Question: I am trying to make the graph widget fill the view, I managed to make the labels and titles transparent, but there is still a blank space where they are. How could I remove them post 1.0?
Image of what I am trying to remove:

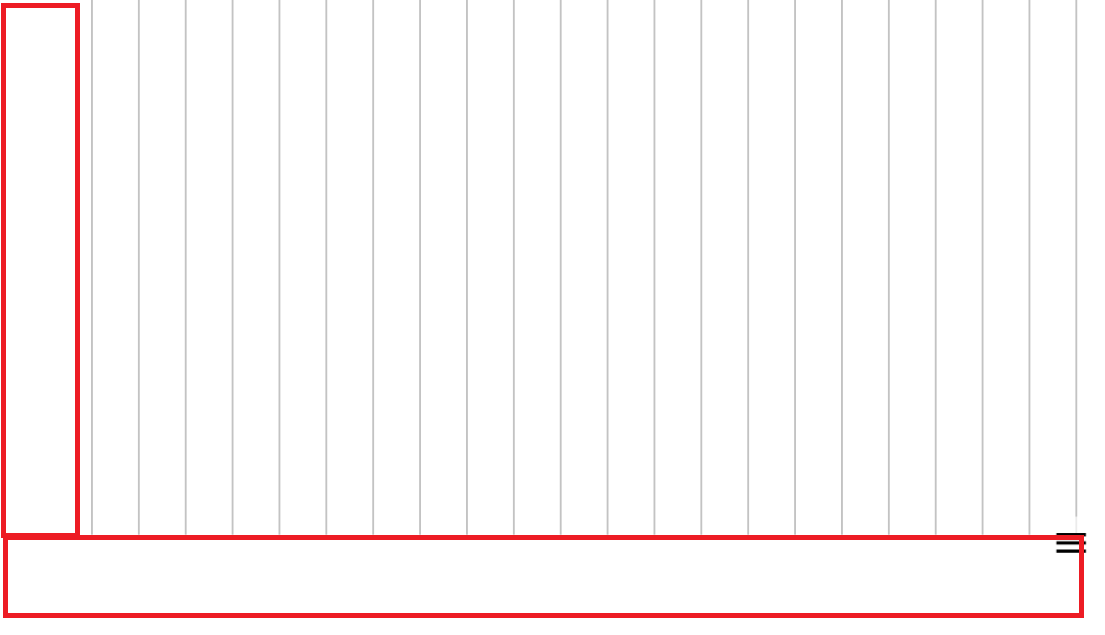
Answer: The easiest way to do this to set your Plot's style in xml to 'FullScreenGraph':
'''
style="@style/FullScreenGraph"
'''
Or if you prefer you can copy the relevant elements from the style def to your style to get the same effect:
'''
<style name="FullScreenGraph">
<item name="graphMarginTop">0dp</item>
<item name="graphMarginBottom">0dp</item>
<item name="graphMarginLeft">0dp</item>
<item name="graphMarginRight">0dp</item>
<item name="graphHeightMode">fill</item>
<item name="graphWidthMode">fill</item>
<item name="graphHeight">0</item>
<item name="graphWidth">0</item>
<item name="domainLineThickness">1dp</item>
<item name="graphHorizontalPositioning">absolute_from_left</item>
<item name="graphVerticalPositioning">absolute_from_top</item>
<item name="rangeLineThickness">1dp</item>
<item name="graphAnchor">left_top</item>
<item name="graphHorizontalPosition">0dp</item>
<item name="graphVerticalPosition">0dp</item>
<item name="legendVisible">false</item>
</style>
'''